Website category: auto
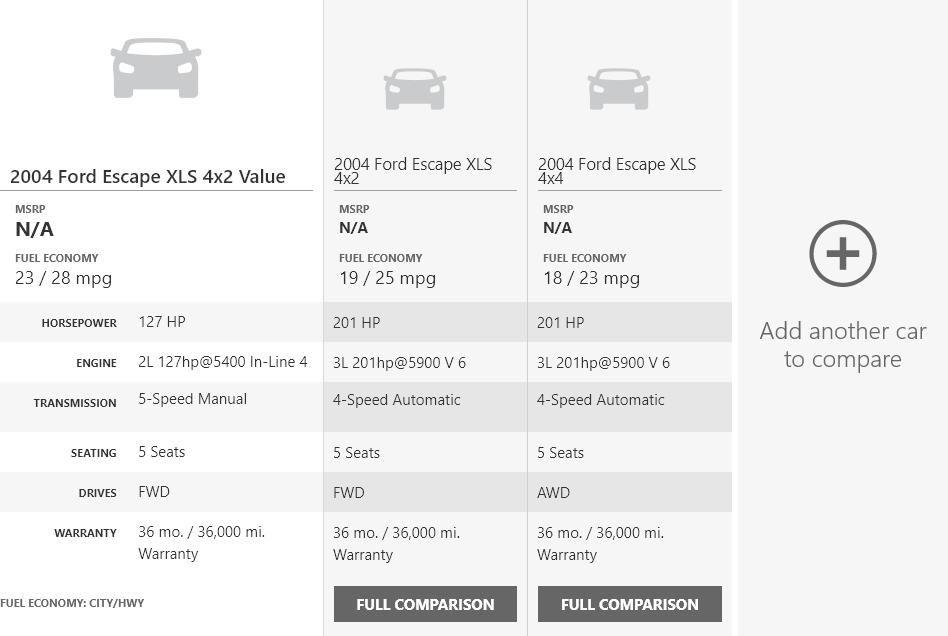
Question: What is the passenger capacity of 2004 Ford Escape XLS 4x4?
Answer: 5 Seats

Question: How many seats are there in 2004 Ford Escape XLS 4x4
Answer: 5 Seats

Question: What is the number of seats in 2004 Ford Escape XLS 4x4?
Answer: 5 Seats

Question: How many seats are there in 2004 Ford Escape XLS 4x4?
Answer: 5 Seats

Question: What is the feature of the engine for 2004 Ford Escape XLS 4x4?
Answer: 3L 201hp@5900 V 6

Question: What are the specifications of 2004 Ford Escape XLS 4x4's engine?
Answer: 3L 201hp@5900 V 6

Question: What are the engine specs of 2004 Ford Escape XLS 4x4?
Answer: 3L 201hp@5900 V 6

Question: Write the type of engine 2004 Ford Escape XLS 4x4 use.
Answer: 3L 201hp@5900 V 6

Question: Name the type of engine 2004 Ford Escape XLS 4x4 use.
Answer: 3L 201hp@5900 V 6

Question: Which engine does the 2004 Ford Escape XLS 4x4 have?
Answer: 3L 201hp@5900 V 6

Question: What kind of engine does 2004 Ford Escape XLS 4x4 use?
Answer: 3L 201hp@5900 V 6

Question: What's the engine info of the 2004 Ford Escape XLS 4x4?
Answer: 3L 201hp@5900 V 6

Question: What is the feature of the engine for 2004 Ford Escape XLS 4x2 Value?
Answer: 2L 127hp@5400 In-Line 4

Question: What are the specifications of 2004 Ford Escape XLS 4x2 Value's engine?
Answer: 2L 127hp@5400 In-Line 4

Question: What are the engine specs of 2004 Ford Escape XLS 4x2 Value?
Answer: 2L 127hp@5400 In-Line 4

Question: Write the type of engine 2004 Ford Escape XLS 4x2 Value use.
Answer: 2L 127hp@5400 In-Line 4

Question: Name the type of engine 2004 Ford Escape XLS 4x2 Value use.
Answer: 2L 127hp@5400 In-Line 4

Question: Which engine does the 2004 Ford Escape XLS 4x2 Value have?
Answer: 2L 127hp@5400 In-Line 4

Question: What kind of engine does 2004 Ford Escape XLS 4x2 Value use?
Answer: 2L 127hp@5400 In-Line 4

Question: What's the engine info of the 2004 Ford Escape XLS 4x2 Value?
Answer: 2L 127hp@5400 In-Line 4

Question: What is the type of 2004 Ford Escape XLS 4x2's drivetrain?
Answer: FWD

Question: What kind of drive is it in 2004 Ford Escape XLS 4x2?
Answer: FWD

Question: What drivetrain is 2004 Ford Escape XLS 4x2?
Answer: FWD

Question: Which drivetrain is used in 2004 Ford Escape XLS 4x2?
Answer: FWD

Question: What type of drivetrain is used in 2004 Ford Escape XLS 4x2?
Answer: FWD

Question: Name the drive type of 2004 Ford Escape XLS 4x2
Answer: FWD

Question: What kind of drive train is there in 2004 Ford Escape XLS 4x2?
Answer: FWD

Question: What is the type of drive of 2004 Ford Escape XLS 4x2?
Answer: FWD

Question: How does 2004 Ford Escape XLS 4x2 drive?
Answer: FWD

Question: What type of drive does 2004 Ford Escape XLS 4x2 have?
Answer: FWD

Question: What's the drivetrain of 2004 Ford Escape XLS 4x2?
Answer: FWD

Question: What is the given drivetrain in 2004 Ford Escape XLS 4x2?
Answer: FWD

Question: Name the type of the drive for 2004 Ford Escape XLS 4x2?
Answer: FWD

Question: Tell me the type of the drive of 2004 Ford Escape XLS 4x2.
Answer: FWD

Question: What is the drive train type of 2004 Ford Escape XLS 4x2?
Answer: FWD

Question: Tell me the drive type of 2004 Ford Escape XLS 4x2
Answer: FWD

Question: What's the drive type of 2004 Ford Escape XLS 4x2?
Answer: FWD

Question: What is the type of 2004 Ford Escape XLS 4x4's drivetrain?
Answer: AWD

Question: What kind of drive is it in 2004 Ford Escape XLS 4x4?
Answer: AWD

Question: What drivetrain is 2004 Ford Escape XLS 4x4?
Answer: AWD

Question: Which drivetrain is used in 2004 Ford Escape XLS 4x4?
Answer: AWD

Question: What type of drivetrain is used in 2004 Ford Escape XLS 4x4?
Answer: AWD

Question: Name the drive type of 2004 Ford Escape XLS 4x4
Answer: AWD

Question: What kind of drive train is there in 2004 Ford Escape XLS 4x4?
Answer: AWD

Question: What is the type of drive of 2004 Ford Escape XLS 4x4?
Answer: AWD

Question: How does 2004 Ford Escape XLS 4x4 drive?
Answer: AWD

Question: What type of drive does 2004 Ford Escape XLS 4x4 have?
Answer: AWD

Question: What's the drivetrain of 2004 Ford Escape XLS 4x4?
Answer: AWD

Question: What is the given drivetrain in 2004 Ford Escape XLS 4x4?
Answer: AWD

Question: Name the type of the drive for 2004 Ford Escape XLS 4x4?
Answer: AWD

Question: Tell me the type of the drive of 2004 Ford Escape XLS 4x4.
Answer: AWD

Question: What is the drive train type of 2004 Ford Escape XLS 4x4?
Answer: AWD

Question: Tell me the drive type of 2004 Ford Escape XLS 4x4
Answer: AWD

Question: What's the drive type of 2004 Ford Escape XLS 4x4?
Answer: AWD

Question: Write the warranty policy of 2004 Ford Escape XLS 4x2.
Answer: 36 mo. / 36,000 mi. Warranty

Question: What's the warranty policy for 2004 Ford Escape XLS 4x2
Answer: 36 mo. / 36,000 mi. Warranty

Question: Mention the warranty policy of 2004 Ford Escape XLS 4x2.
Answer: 36 mo. / 36,000 mi. Warranty

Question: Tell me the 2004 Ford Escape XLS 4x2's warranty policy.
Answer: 36 mo. / 36,000 mi. Warranty